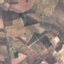
Land use / land cover: PermanentCrop